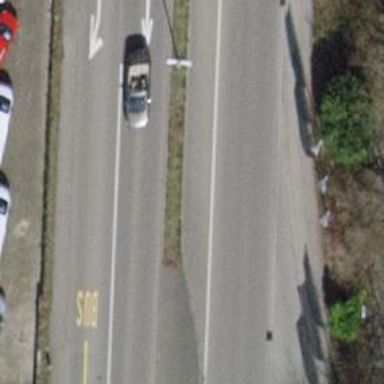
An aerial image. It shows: Bus stop with designated public transport stop position.